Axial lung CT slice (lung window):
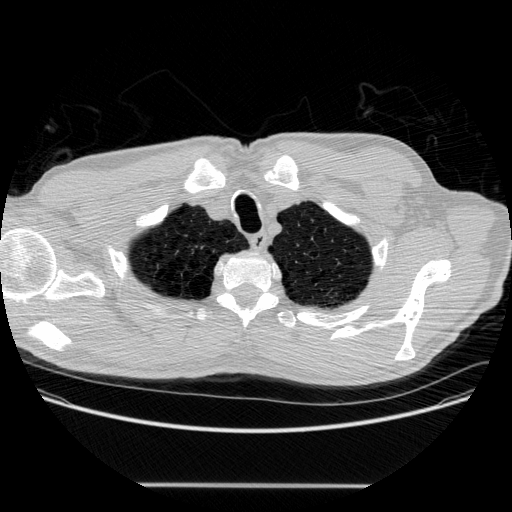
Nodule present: no